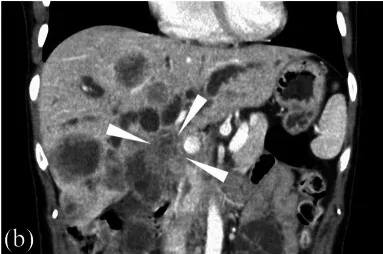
Contrast-enhanced computed tomography. (b) Bile ducts in the hilar region were obstructed by a gallbladder tumor (arrowhead).
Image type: radiology (ct)